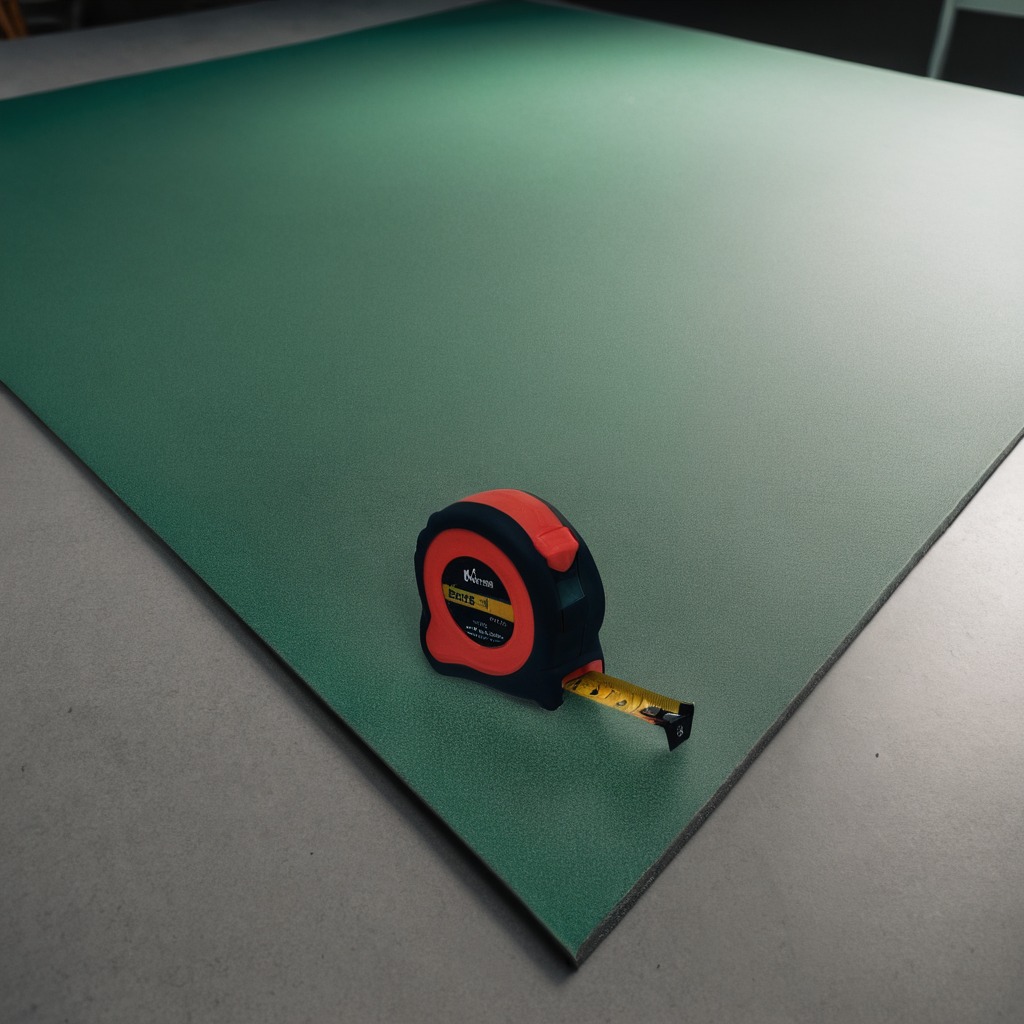
A measuring tape is lying on a clean granite tabletop covered with a green rubber mat inside a workshop under bright overhead lighting crisp shadows high clarity worn but beneath the mat.